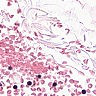
Metastatic tissue present: no